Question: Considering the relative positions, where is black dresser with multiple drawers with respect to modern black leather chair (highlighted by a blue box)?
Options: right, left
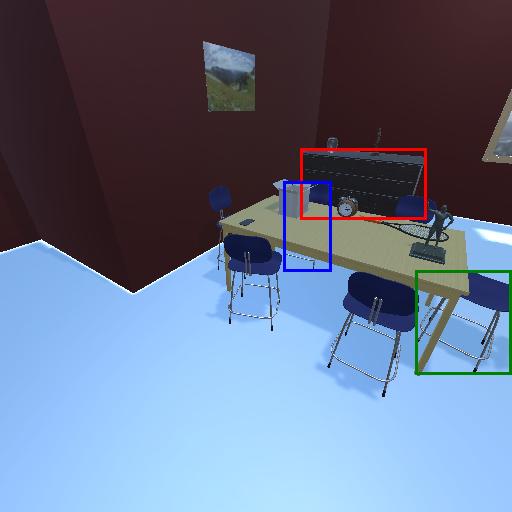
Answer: right